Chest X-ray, PA view. Patient: 28 years old, sex M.
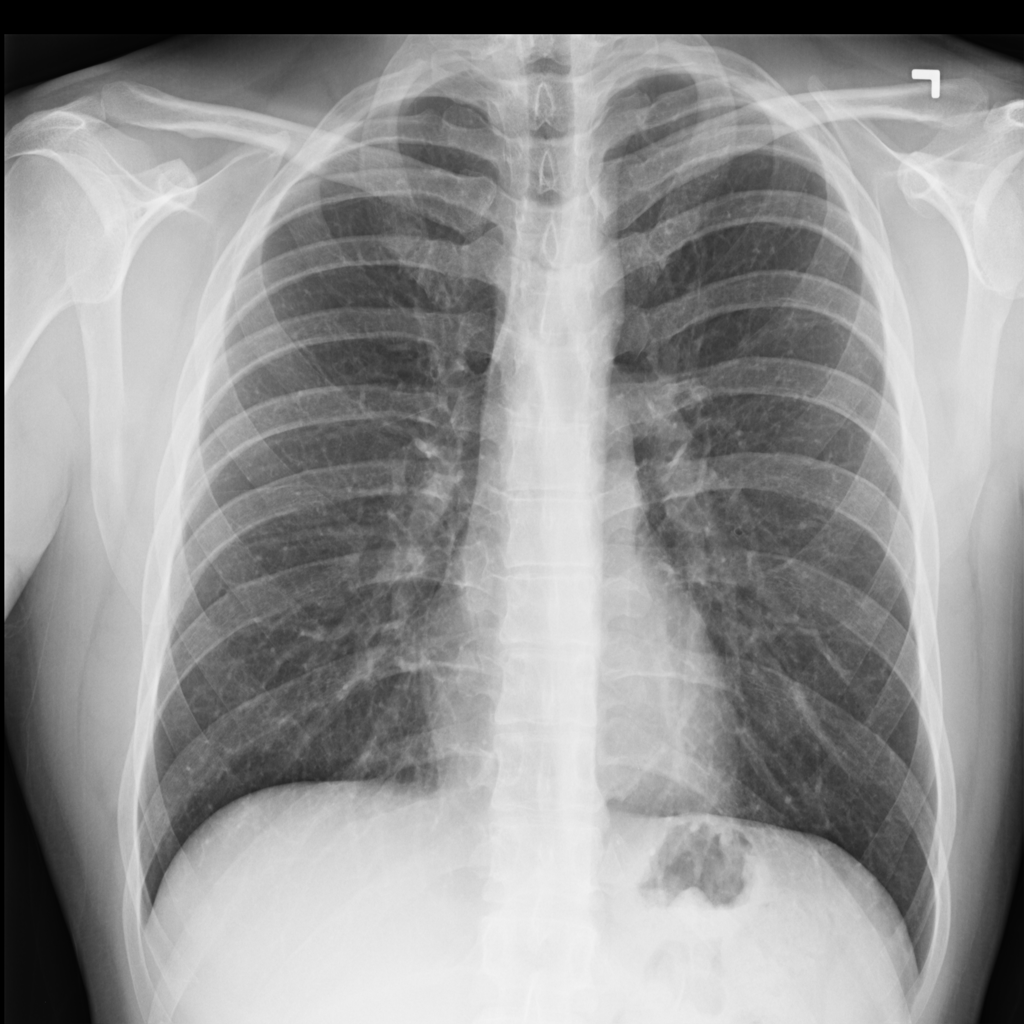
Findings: No Finding